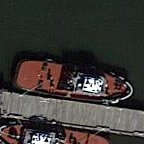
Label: Towing_vessel